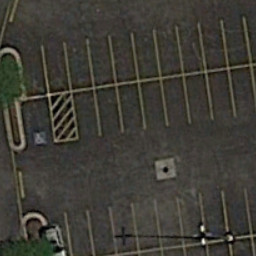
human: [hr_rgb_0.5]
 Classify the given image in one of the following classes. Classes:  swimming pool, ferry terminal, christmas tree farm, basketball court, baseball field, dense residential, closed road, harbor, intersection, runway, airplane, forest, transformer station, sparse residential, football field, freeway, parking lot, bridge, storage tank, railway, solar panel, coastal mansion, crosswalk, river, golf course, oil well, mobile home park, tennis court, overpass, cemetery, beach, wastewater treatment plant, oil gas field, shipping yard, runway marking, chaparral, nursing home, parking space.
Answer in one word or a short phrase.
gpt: parking space